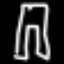
Label: pants